Current action and preconditions to check: trajectory_clear

Your task: For each precondition in the list above, predict whether it will hold at this action.

Consider the current scene as observed from the mobile robot's camera, and analyze the predicted future states of all dynamic agents (e.g., people, animals, vehicles, or any moving entities) within the NEXT SECOND.

IMPORTANT: Only answer "very likely" if you are absolutely certain—based on strong, clear evidence—that a dynamic agent will violate the precondition in the predicted future state. Do NOT answer "very likely" for unlikely, ambiguous, or low-probability risks.

Ask yourself for each precondition: Is there a high probability, with clear and convincing evidence, that the predicted future states of any dynamic agent will interfere with the predicted future state of the currently executing action within the NEXT SECOND, causing that precondition to fail?

Assess the risk level based on these predictions. Use "likely" or "very likely" if motions create a clear risk of interference.

Use "neutral" or "improbable" if agents are nearby but their predicted paths are clearly diverging or non-conflicting.

Failure Risk Categories: "very improbable", "improbable", "neutral", "likely", "very likely"

Answer Format: Output ONLY the probability_of_failure value from these categories: "very improbable", "improbable", "neutral", "likely", "very likely"

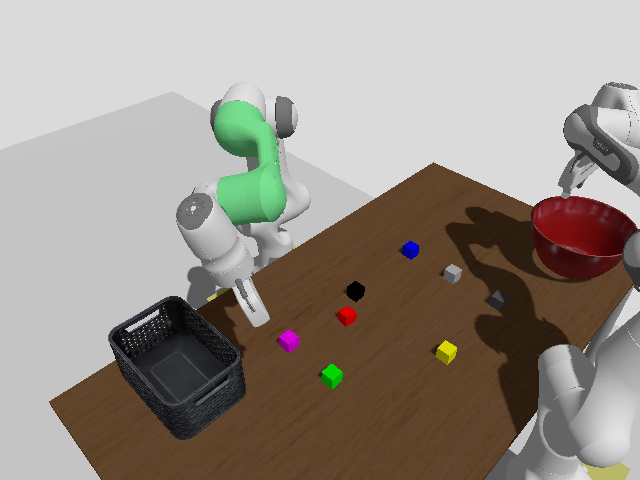

Answer: very improbable